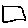
Label: square